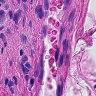
Metastatic tissue present: no